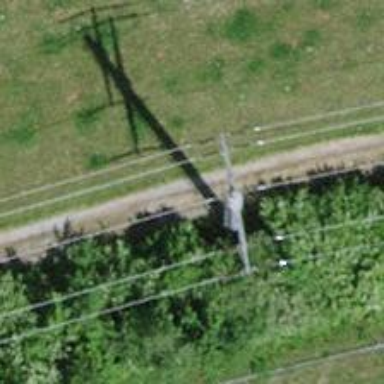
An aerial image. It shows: Concrete power pole.